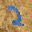
Label: 2